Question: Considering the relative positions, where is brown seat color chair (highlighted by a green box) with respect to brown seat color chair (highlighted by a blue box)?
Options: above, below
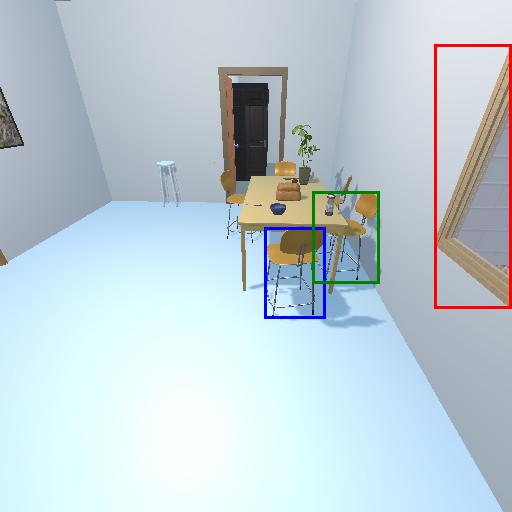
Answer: above